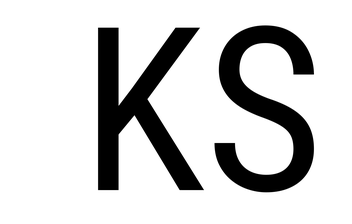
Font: Roboto_Condensed_Regular